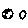
Label: moon